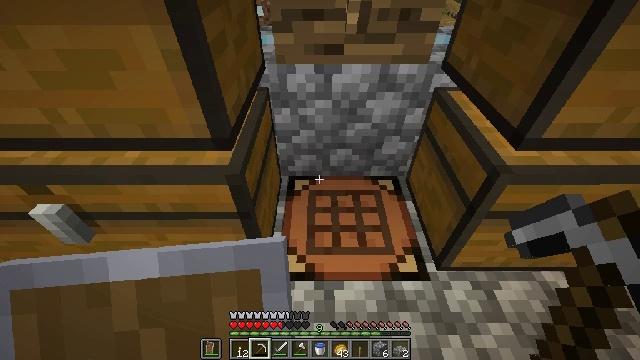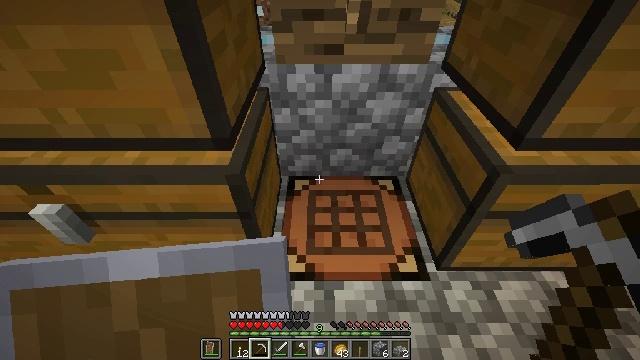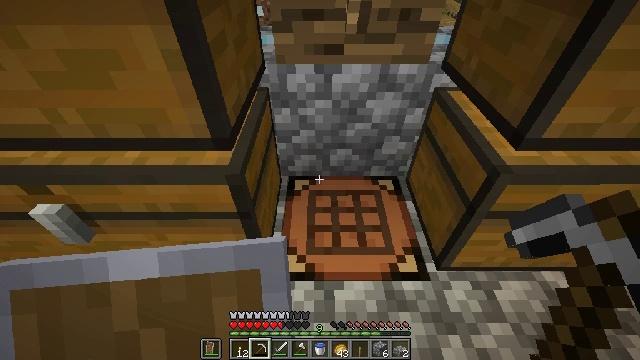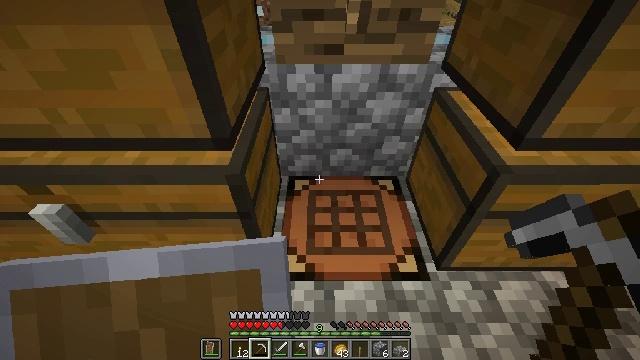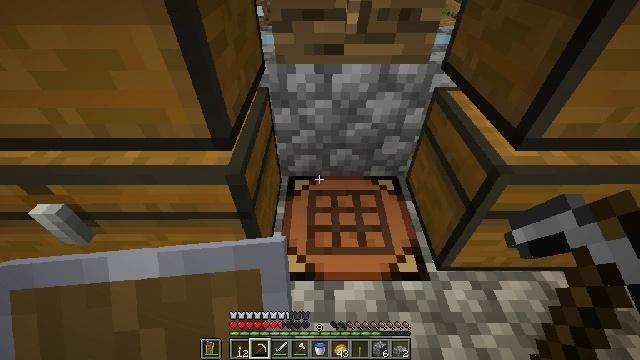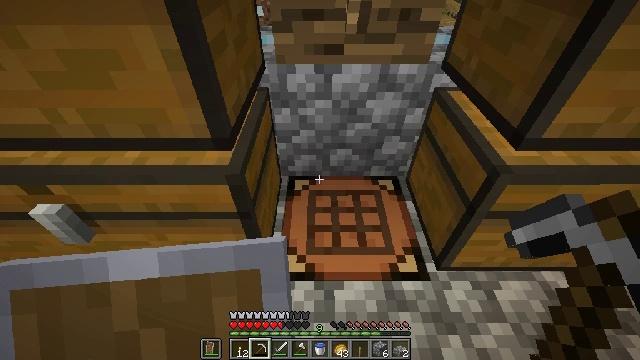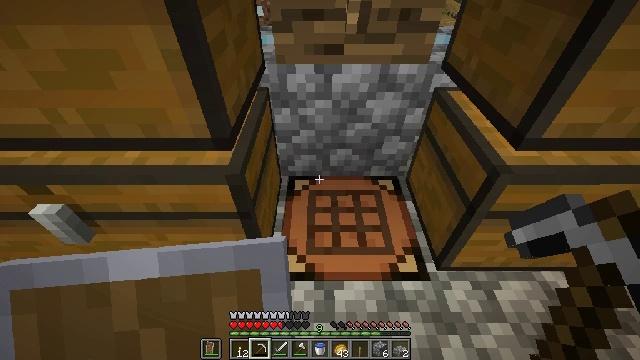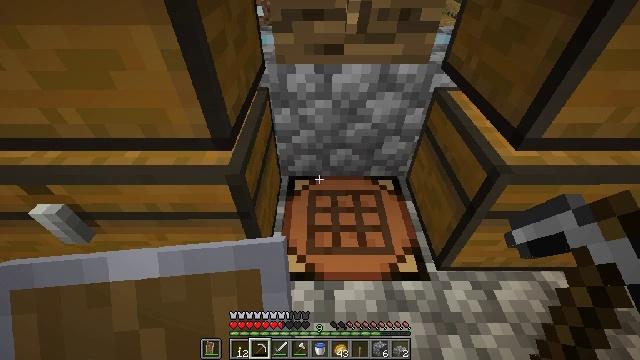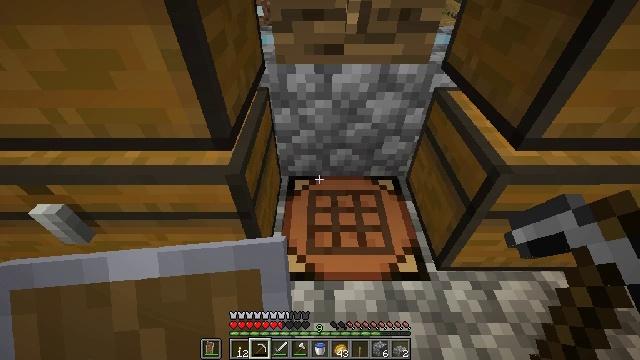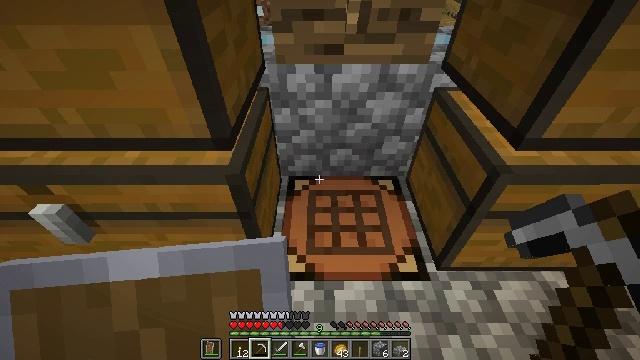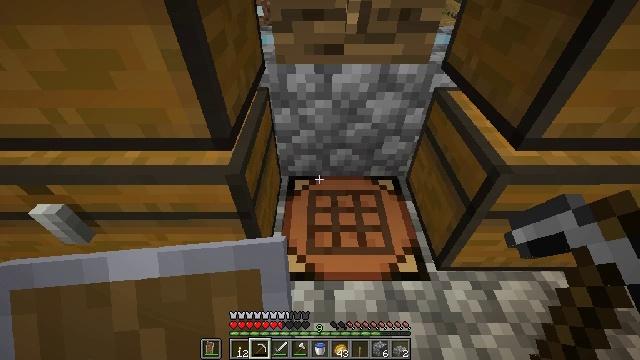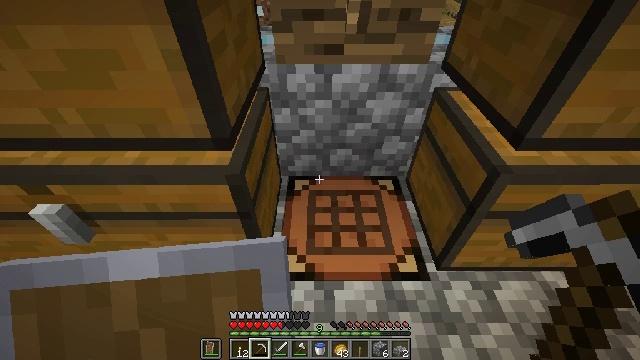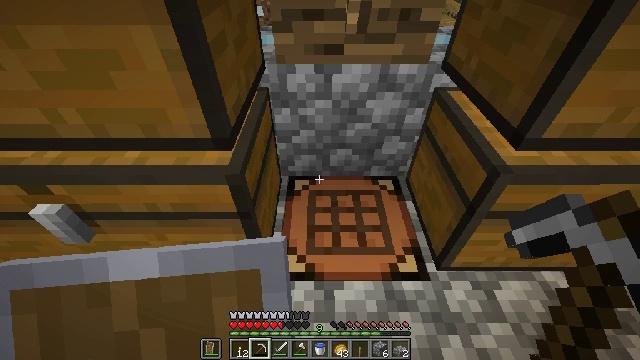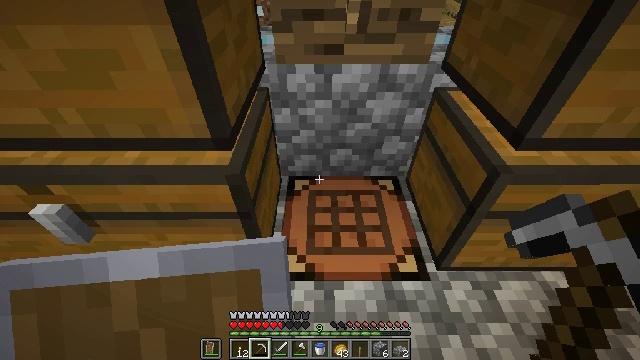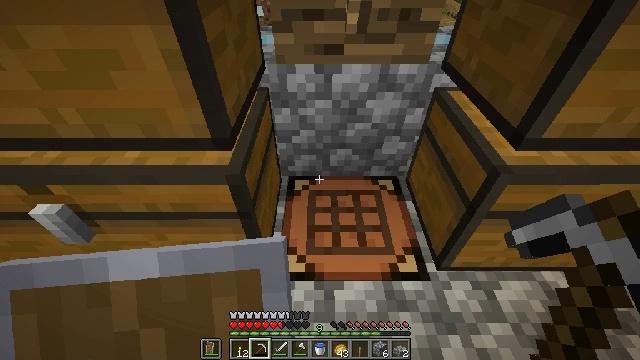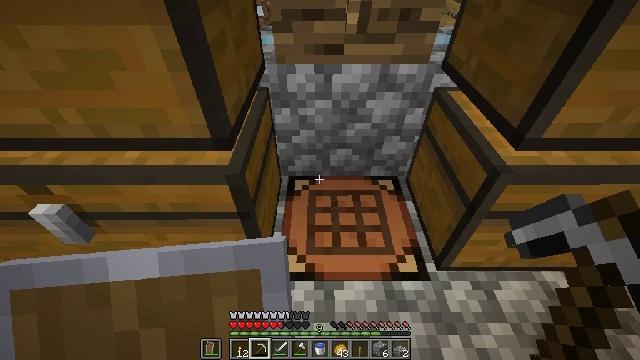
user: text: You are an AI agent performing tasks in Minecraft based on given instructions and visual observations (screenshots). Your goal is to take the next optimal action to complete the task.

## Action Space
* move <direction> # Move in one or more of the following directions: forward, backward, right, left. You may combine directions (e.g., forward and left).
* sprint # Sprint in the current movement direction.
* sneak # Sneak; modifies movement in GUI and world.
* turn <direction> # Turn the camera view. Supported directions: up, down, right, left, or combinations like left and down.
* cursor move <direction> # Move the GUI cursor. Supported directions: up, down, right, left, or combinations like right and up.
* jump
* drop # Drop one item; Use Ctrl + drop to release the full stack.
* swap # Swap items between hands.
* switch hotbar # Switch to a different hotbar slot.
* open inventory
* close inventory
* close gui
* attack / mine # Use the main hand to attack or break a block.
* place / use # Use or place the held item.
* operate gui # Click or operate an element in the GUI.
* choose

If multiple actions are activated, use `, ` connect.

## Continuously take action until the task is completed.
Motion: motion action
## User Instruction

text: Interact with the crafting table to create a repeater.
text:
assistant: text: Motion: no_op
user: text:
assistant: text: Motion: no_op
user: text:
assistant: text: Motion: no_op
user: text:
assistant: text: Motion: no_op
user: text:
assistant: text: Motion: no_op
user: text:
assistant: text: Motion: no_op
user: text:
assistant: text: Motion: no_op
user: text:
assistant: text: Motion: no_op
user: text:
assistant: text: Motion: no_op
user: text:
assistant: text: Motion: no_op
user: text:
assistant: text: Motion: no_op
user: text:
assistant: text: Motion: no_op
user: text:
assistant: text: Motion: no_op
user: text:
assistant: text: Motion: no_op
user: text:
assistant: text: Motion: no_op
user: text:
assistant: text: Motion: no_op
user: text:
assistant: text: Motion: no_op
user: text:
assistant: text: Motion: no_op
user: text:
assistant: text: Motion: no_op
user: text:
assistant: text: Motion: no_op
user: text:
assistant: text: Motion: no_op
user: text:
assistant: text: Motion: no_op
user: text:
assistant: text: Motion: no_op
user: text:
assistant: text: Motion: no_op
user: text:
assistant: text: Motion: no_op
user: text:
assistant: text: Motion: no_op
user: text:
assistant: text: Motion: no_op
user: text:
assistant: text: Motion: no_op
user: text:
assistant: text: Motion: no_op
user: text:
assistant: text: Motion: no_op